Field crop: maize
Growth stage: 2
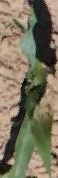
Species: maize